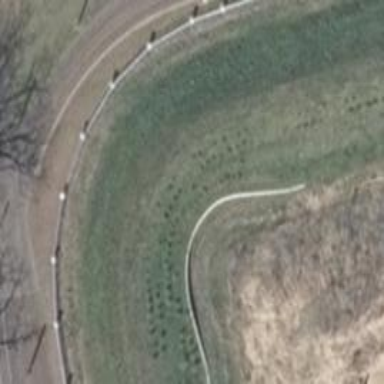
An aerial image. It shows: Embankment created as man-made structure.